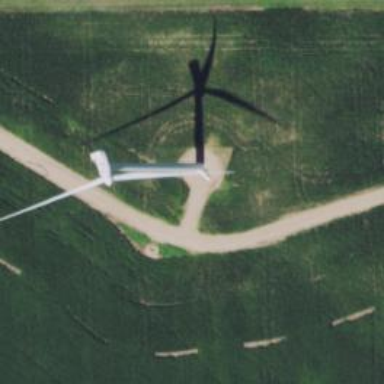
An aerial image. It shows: Wind generator powered by horizontal-axis wind turbine.